Current action and preconditions to check: trajectory_clear

Your task: For each precondition in the list above, predict whether it will hold at this action.

Consider the current scene as observed from the mobile robot's camera, and analyze the predicted future states of all dynamic agents (e.g., people, animals, vehicles, or any moving entities) within the NEXT SECOND.

IMPORTANT: Only answer "very likely" if you are absolutely certain—based on strong, clear evidence—that a dynamic agent will violate the precondition in the predicted future state. Do NOT answer "very likely" for unlikely, ambiguous, or low-probability risks.

Ask yourself for each precondition: Is there a high probability, with clear and convincing evidence, that the predicted future states of any dynamic agent will interfere with the predicted future state of the currently executing action within the NEXT SECOND, causing that precondition to fail?

Assess the risk level based on these predictions. Use "likely" or "very likely" if motions create a clear risk of interference.

Use "neutral" or "improbable" if agents are nearby but their predicted paths are clearly diverging or non-conflicting.

Failure Risk Categories: "very improbable", "improbable", "neutral", "likely", "very likely"

Answer Format: Output ONLY the probability_of_failure value from these categories: "very improbable", "improbable", "neutral", "likely", "very likely"

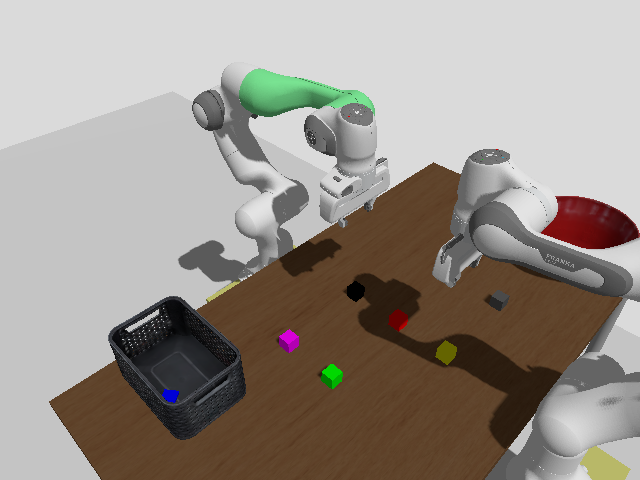

Answer: very improbable